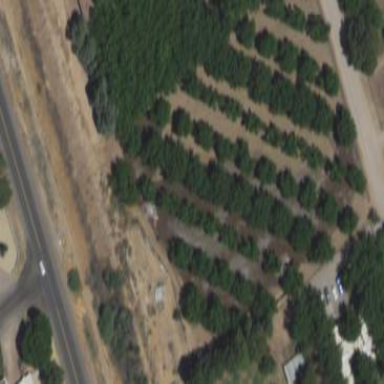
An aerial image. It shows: Orchard.